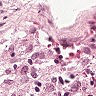
Metastatic tissue present: no